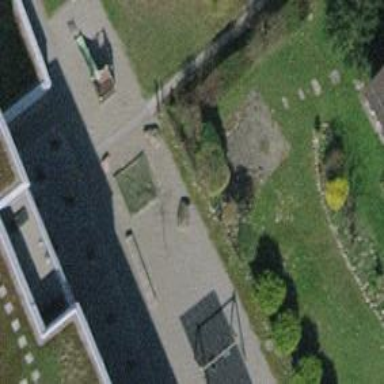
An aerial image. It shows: Sandpit at the playground.